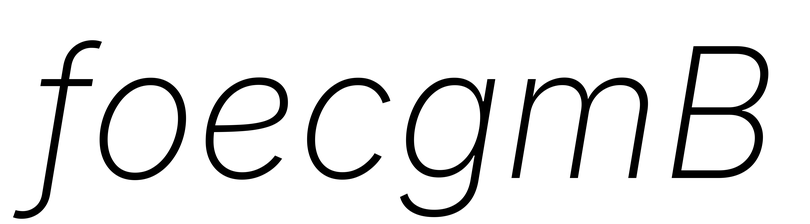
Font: Inter-Italic_ExtraLight_Italic